高一 · 解析几何
如下图所示, 如果直线 $l_{1}$ 的倾斜角是 $150^{\circ}, l_{2} \perp l_{1}$, 垂足为 B. $l_{1}, l_{2}$ 与 $x$ 轴分别相交于点 $C, A, l_{3}$ 平分 $\angle$ $B A C$, 则 $l_{3}$ 的倾斜角为

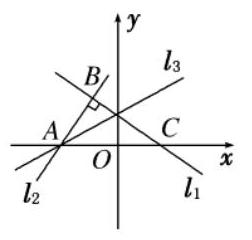
答案: $30^{\circ}$
解析: 无